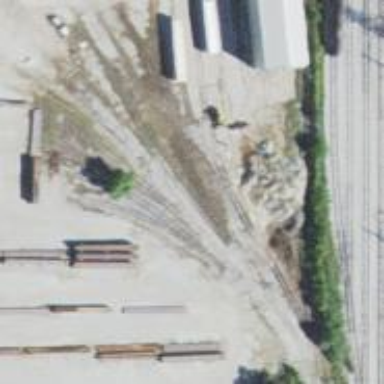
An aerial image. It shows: Rail spur service.